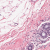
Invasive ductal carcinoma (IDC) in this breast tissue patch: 0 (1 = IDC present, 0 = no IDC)